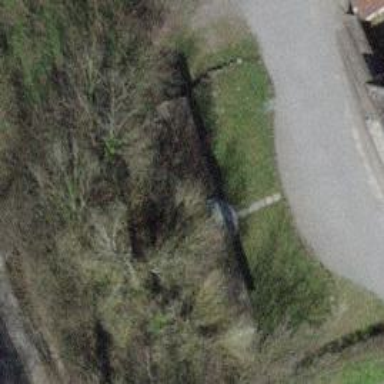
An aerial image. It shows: Wayside cross with historic significance.